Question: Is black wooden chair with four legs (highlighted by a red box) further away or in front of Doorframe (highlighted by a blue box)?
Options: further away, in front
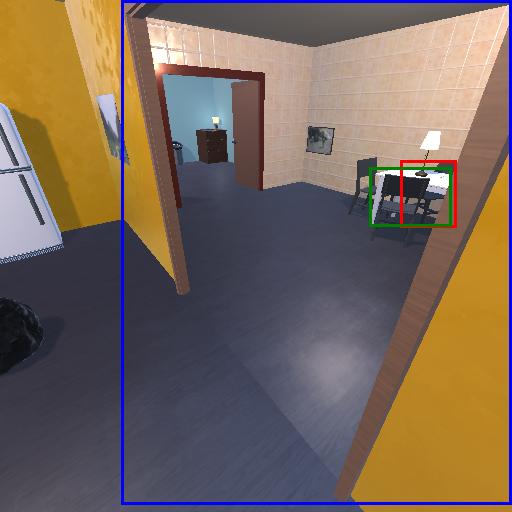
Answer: further away